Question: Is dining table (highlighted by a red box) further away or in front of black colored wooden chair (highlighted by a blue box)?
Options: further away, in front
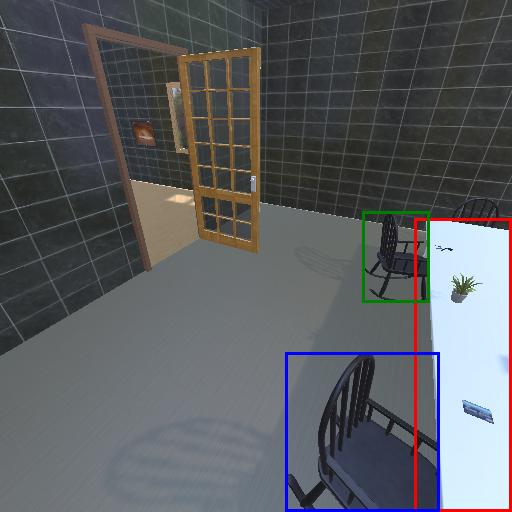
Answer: further away